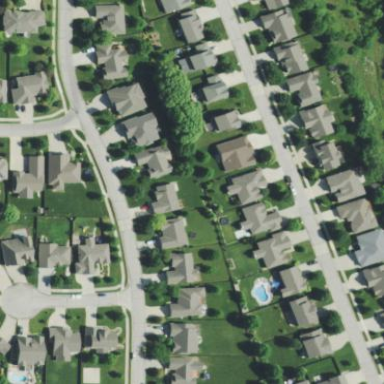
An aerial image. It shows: This residential area consists of single-family homes.